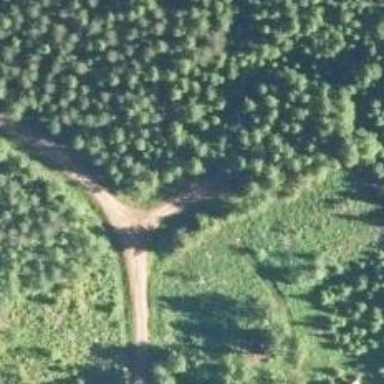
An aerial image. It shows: Path.